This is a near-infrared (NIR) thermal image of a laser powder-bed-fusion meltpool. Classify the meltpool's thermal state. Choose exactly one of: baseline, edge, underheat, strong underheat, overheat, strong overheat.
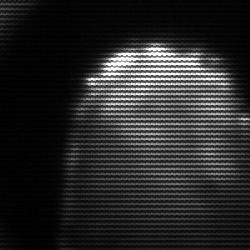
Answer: edge